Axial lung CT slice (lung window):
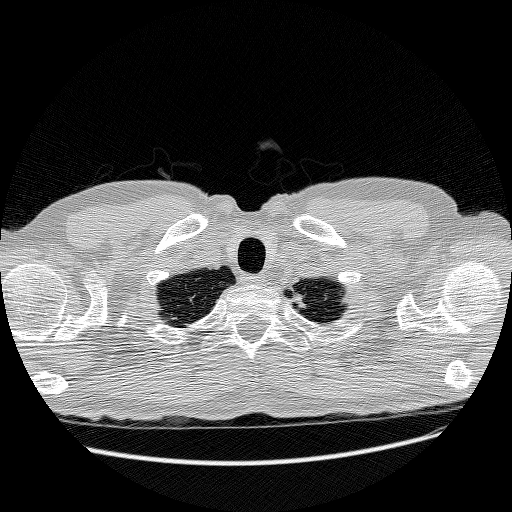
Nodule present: no